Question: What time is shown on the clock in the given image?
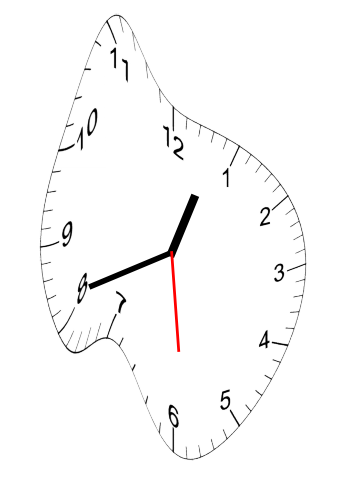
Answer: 12:41:29